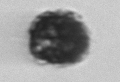
Label: Syracosphaera_pulchra